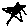
Label: star